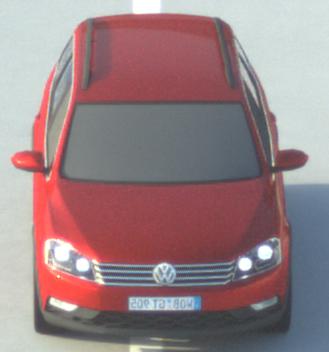
Make: VW
Model: Passat Alltrack 1.8 TSI
Detailed model: Passat (B7) Alltrack
Model produced from: 2012/03
Model produced until: 2013/06
Doors: 5
Color: red
Road condition: dry road
Daytime: sunrise or sunset
Contrast: medium contrast